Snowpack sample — Buffalo Mountain, Silverthorne, Colorado, USA (1/25/25, 10:11 AM MST)
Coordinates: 39.6222, -106.1139
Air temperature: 22 °F
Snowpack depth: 110 cm
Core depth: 10 cm
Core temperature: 46.4 °F
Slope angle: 12°, slope face: 102°
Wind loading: high
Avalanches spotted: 0
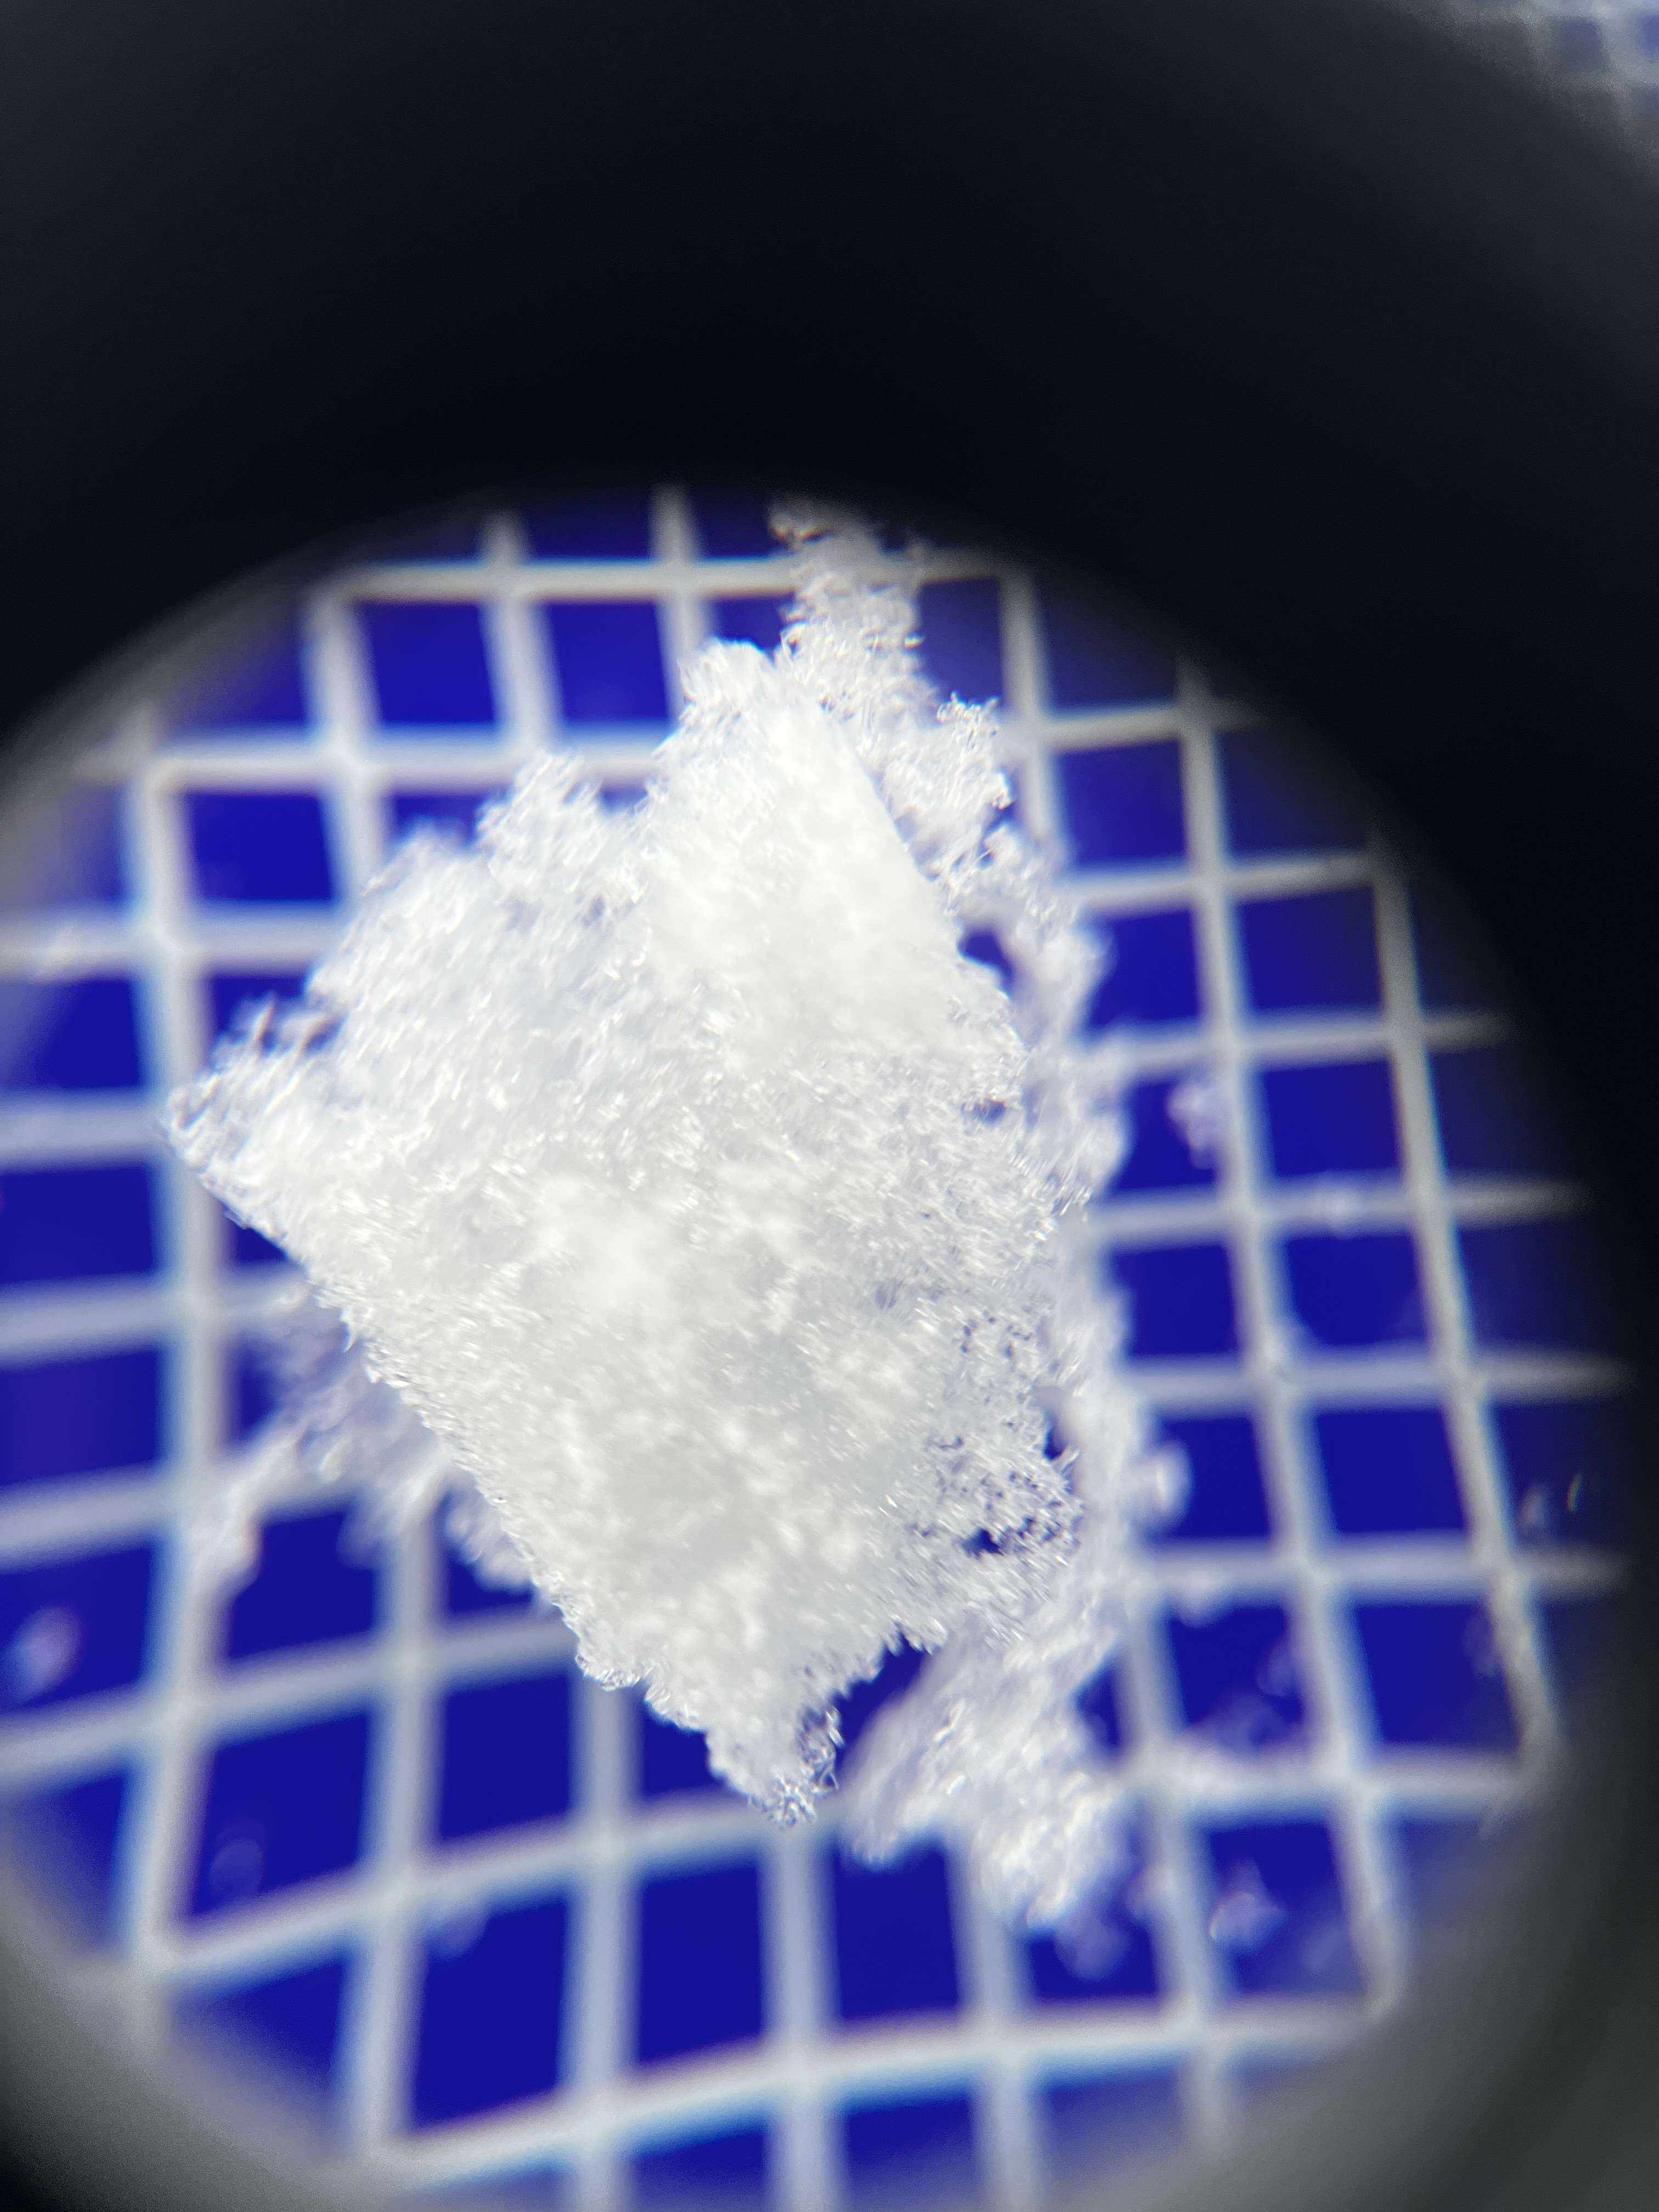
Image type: magnified_profile
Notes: No avalanches nearby, collected on the outskirts of a fire break 15 meters from the treeline, on way to Buffalo and Red Mountain